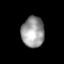
Tissue: prostate
Cell type: Fibroblasts
Senescence score: 0.8157
Nuclear area (px): 681
Mean DAPI intensity: 155.374